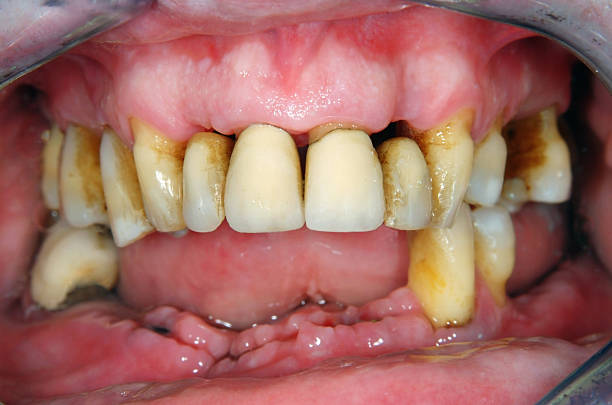
Condition: hypodontia